Interaction volume radius: 5 \u00c5
Interaction volume height: 10 \u00c5
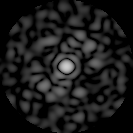
Disorder parameter: 0.8406